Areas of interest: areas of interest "Former Site of the General Front Committee"
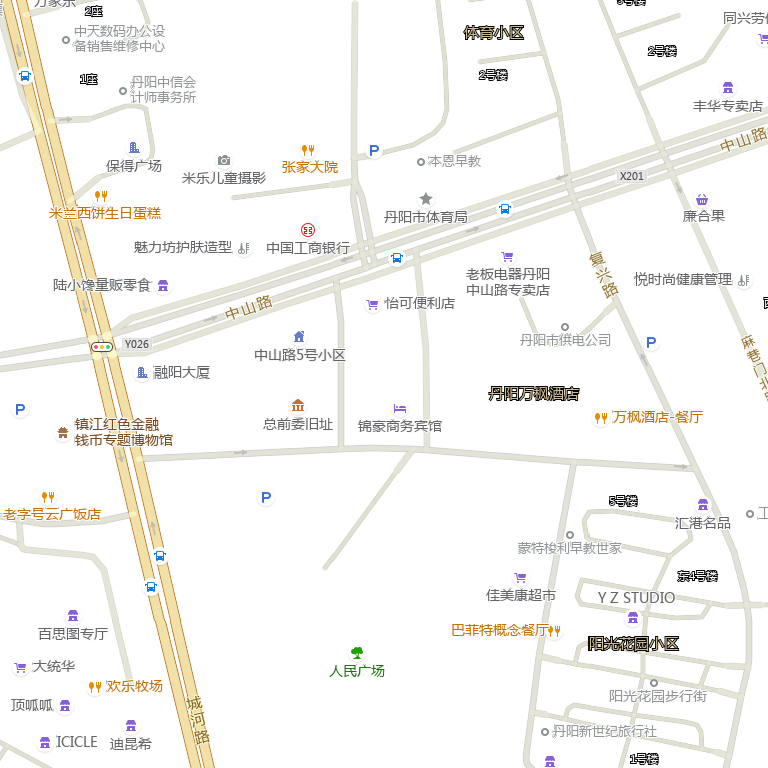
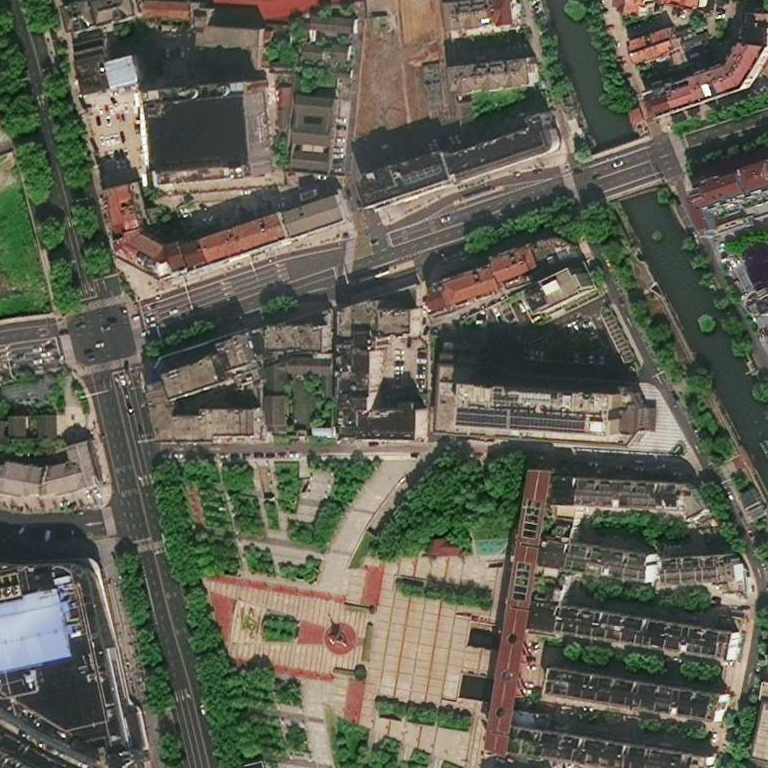